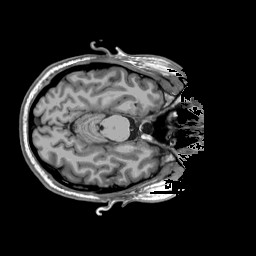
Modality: T1w
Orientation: coronal
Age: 30
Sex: male